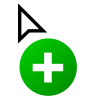
Cursor type: copy
OS/theme: linux-apple-cursor
Variant: white